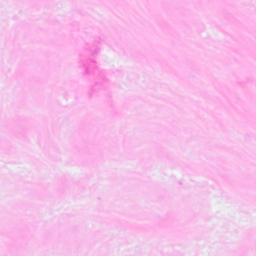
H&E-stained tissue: Breast